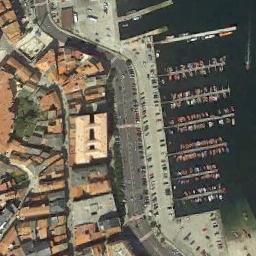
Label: harbor